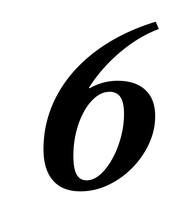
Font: LibreCaslonText-Italic_SemiBold_Italic